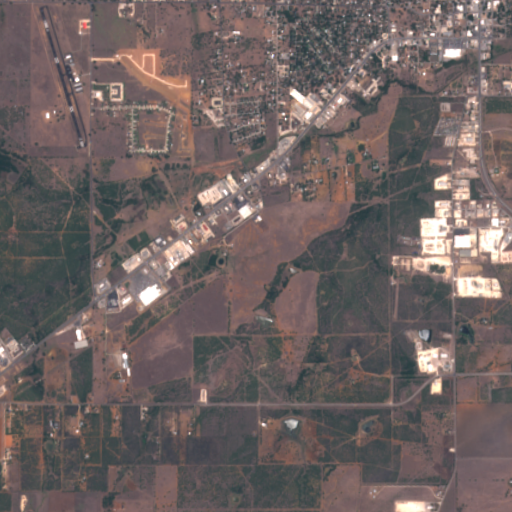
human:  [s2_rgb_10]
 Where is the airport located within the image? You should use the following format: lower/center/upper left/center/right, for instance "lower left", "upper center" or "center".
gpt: The airport is located in the upper left of the image.
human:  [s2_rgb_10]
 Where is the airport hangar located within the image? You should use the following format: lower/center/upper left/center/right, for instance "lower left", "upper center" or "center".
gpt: The airport hangar is located in the upper left of the image.
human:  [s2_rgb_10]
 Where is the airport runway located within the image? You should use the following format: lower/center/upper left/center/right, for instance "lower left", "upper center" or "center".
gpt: The airport runway is located in the upper left of the image.
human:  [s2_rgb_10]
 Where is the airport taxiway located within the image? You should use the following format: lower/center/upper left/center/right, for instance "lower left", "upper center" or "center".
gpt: The airport taxiway is located in the upper left of the image.
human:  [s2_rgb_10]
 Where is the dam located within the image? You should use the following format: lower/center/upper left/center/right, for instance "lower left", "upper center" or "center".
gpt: The dam is located in the upper left of the image.
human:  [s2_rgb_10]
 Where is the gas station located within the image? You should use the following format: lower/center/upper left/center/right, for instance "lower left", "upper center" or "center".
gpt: The gas station is located in the upper right of the image.
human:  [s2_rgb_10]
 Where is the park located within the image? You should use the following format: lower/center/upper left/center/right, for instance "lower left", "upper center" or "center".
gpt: The park is located in the upper right of the image.
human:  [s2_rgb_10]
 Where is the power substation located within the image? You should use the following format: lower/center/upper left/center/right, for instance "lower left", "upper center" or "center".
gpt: The power substation is located in the upper right of the image.
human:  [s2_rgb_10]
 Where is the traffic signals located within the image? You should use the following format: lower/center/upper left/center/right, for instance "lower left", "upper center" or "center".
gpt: The traffic signals is located in the upper right of the image.
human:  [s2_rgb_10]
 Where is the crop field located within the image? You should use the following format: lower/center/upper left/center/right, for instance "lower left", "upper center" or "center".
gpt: There is no crop field in the image.